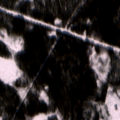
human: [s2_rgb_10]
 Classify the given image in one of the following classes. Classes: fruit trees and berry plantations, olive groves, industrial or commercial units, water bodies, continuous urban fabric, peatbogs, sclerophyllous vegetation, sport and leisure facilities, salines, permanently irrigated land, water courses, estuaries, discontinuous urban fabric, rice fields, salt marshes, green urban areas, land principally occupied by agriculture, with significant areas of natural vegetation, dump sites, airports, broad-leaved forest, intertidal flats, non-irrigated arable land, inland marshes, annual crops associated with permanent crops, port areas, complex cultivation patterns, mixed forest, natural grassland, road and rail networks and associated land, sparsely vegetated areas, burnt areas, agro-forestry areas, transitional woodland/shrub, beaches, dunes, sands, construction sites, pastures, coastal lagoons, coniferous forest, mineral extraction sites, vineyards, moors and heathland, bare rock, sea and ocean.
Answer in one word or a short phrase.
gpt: coniferous forest, mixed forest, transitional woodland/shrub, peatbogs